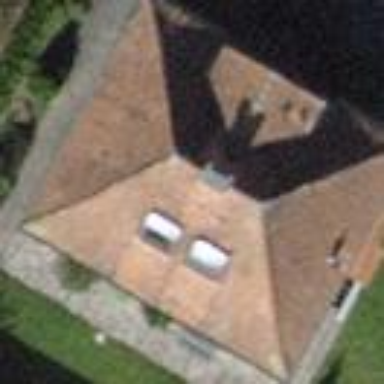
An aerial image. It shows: Detached building.